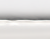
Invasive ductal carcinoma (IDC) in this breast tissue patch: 0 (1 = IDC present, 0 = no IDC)